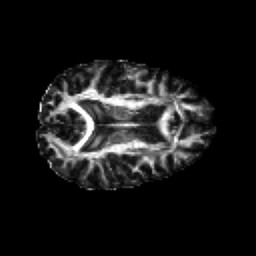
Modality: FA
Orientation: axial
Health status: healthy
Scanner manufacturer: philips
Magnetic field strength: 3 T
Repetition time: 9.75 s
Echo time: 0.092 s